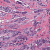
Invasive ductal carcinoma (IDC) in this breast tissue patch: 1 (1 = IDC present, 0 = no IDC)